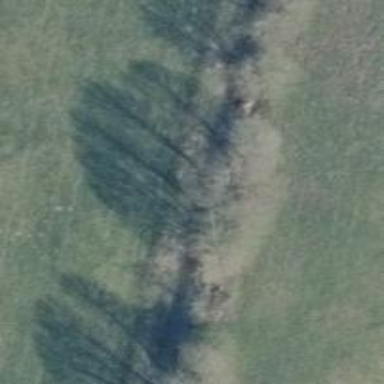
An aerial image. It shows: Row of deciduous broadleaved trees.